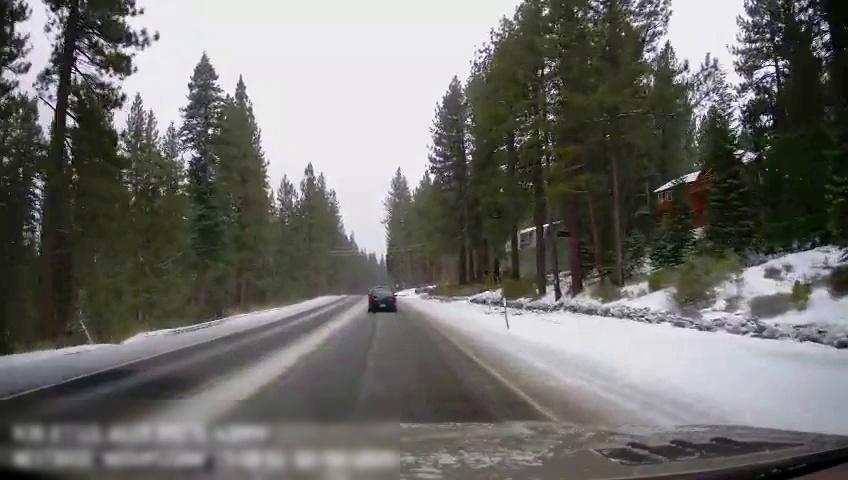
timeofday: Day
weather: Snowy
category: Drivable Space
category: Vehicles | Car
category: Vehicles | Car